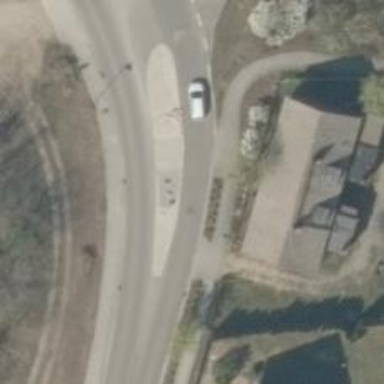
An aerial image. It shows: Secondary road with asphalt surface.